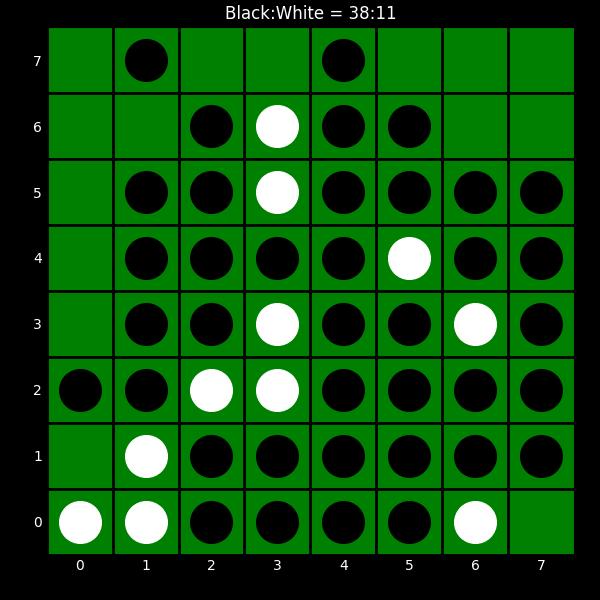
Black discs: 38
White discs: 11